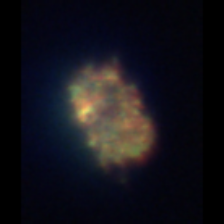
Taxon: Unknown_detritus
Group: Unknown